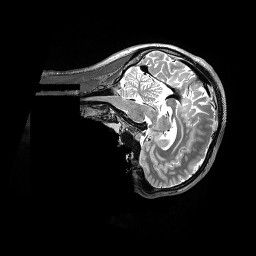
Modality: T2w
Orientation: sagittal
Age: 27
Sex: male
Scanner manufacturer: siemens
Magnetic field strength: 3 T
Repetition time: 3.2 s
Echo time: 0.562 s